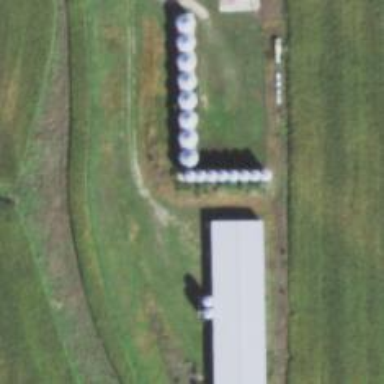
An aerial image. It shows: Silo.